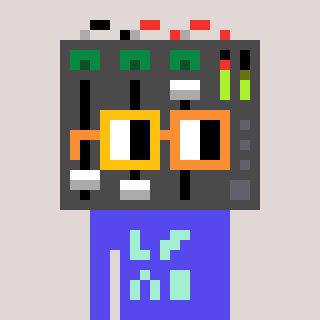
a pixel art character with square yellow and orange glasses, a mixer-shaped head and a computerblue-colored body on a warm background